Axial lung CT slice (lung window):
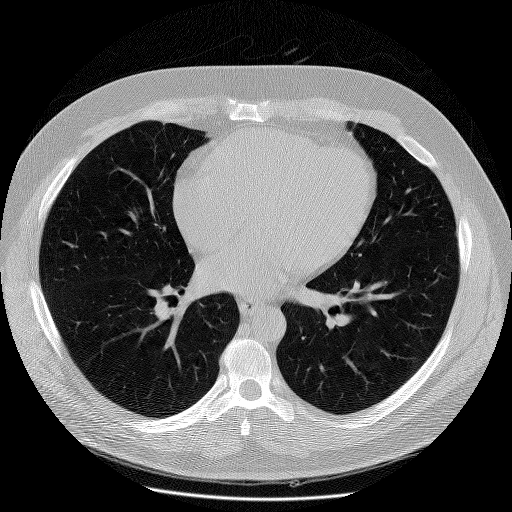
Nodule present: no